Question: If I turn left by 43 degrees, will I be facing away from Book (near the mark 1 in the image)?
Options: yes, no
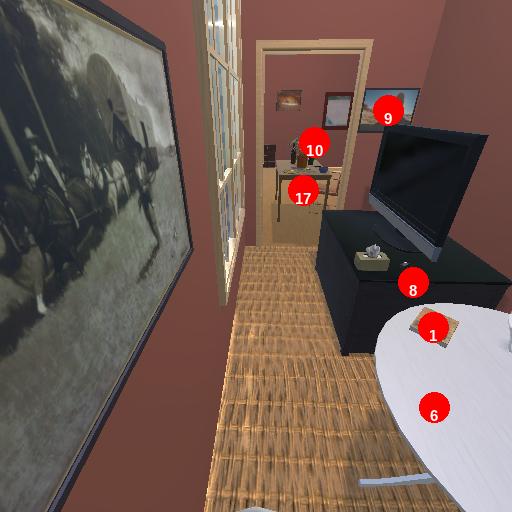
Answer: yes